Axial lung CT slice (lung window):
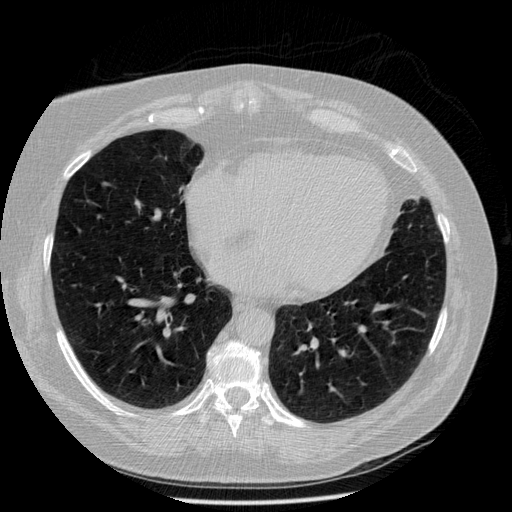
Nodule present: no